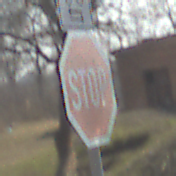
Verkehrszeichen: Stop
Zusatzzeichen oben: RichtungsangabeDurchPfeile9
Umgebung: Outdoor, Suburban
Tageszeit: MorningAfternoon
Wetter: PartlyCloudy
Licht: Natural
Jahreszeit: NotSpecified
Kontrast: HighContrast